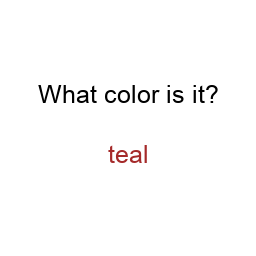
Color: brown
Color name shown: teal
Background color: white
Question text color: black